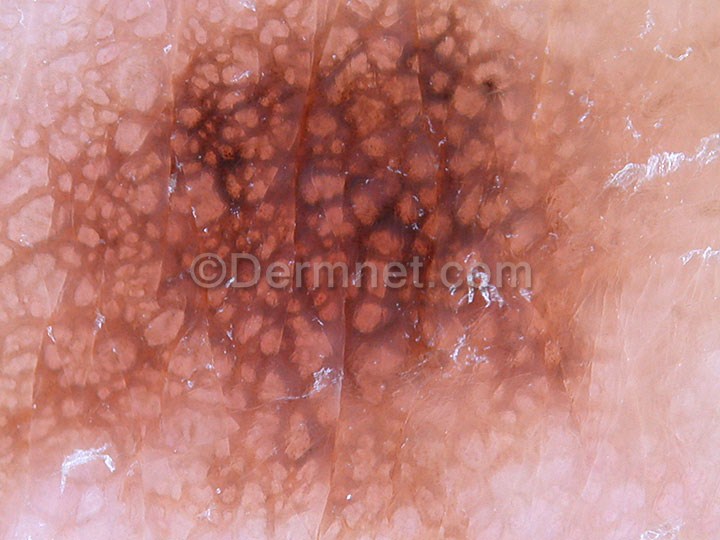
Disease: Melanoma Skin Cancer Nevi and Moles